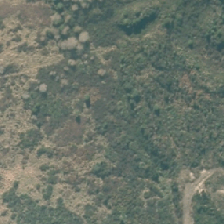
Land cover: grose_broom